Aerial crown-view tile of a tropical tree (Barro Colorado Island, Panama), acquired 20250616:
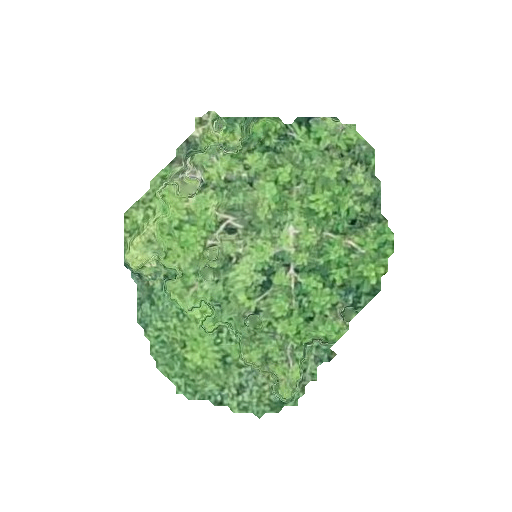
Species: Zanthoxylum ekmanii
GBIF accepted scientific name: Zanthoxylum ekmanii
Crown area: 87.504 m²